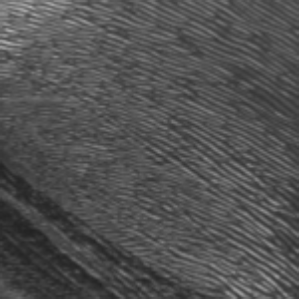
Label: frost